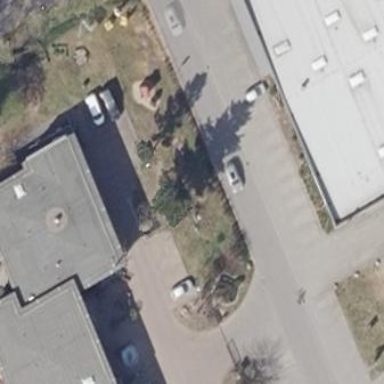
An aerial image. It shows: Parking area with surface.